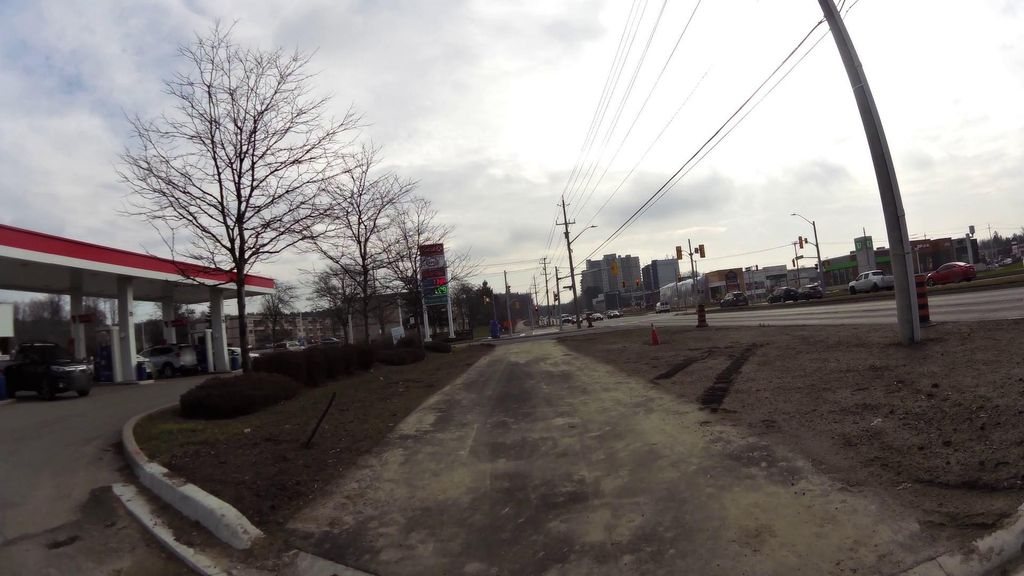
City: kitchener-waterloo